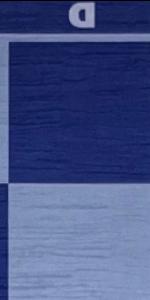
Label: Empty